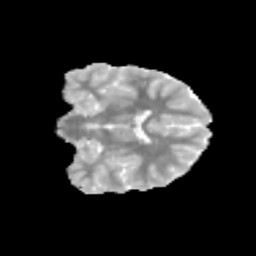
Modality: MD
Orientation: coronal
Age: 11
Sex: male
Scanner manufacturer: siemens
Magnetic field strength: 3 T
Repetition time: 3.8 s
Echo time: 0.07 s